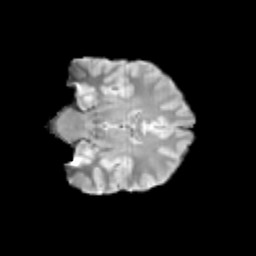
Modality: T2w
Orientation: coronal
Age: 11
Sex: male
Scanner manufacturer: siemens
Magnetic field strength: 3 T
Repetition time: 3.8 s
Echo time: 0.07 s